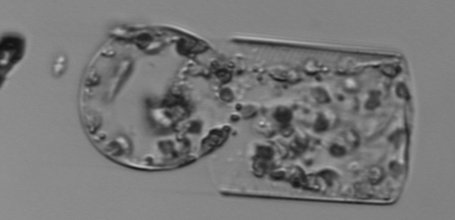
Label: Guinardia_flaccida